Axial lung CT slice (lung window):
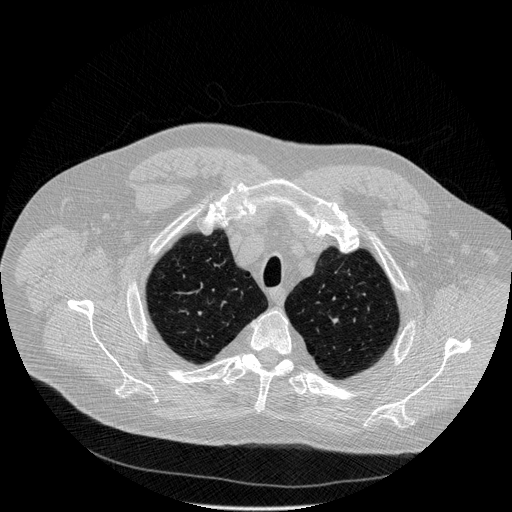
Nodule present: no